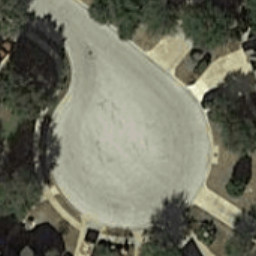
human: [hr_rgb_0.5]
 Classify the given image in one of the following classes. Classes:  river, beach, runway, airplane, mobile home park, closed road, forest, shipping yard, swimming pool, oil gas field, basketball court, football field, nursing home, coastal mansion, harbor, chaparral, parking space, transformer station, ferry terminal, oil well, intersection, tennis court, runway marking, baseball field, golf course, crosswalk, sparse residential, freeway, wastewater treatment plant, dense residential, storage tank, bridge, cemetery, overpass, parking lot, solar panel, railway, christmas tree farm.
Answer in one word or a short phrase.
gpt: closed road